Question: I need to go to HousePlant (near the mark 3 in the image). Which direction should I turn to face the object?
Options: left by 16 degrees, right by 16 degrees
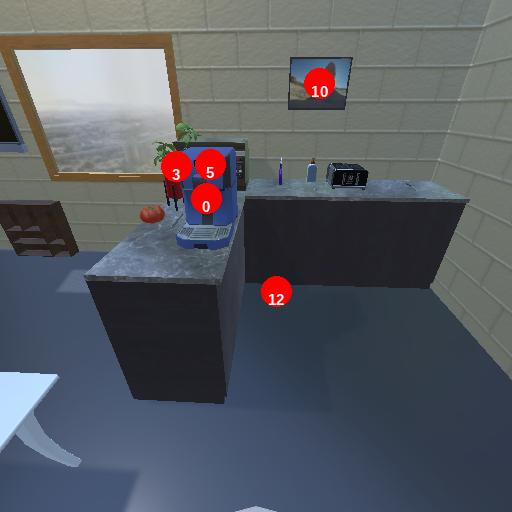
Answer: left by 16 degrees